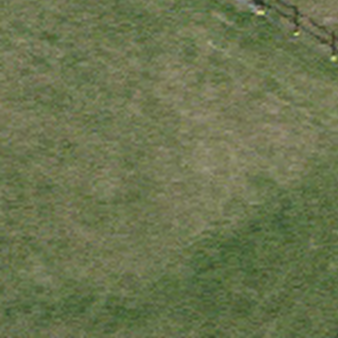
Label: other